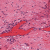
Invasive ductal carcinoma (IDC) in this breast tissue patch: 1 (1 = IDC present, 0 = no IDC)